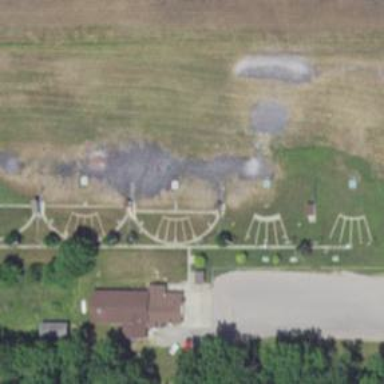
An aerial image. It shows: Trap shooting range.